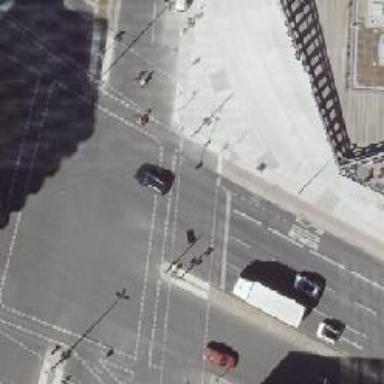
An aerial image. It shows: Road with traffic signals.